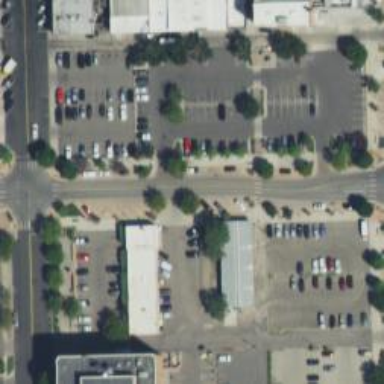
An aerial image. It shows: Parking space is available.